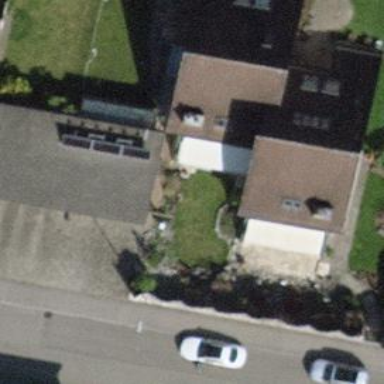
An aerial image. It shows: Group of garages.